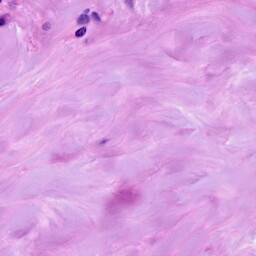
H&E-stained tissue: Breast